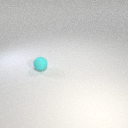
small cyan rubber sphere